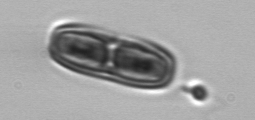
Label: Ephemera